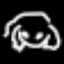
Label: frog